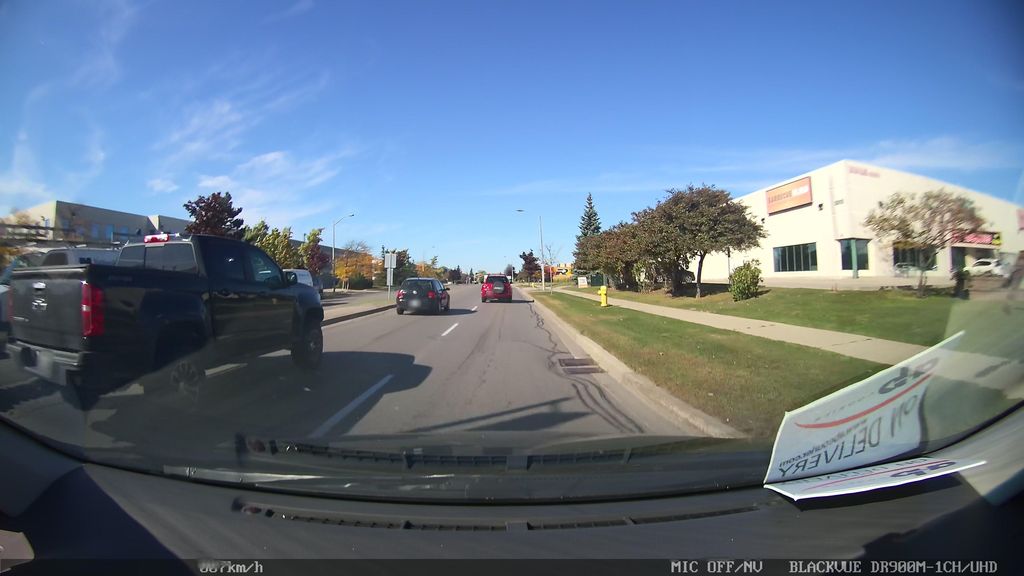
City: toronto